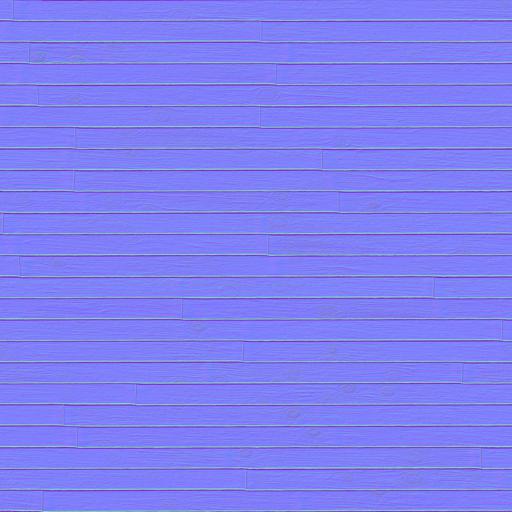
planks